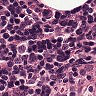
Metastatic tissue present: no